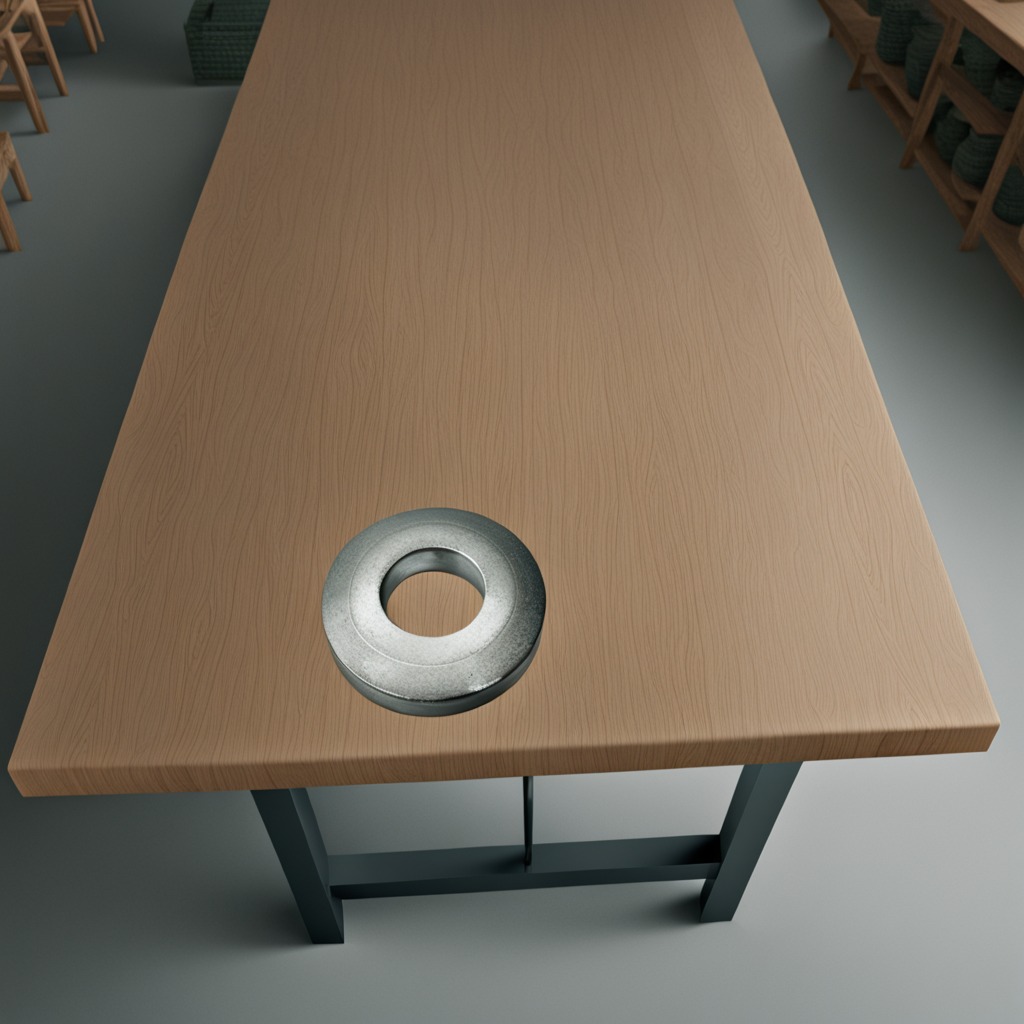
A flat metal washer is lying on the workbench inside a coastal fishing gear workshop.